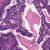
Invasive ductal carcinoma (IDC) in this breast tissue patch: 0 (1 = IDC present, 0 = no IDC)